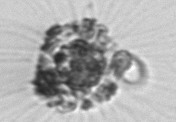
Label: unknown2